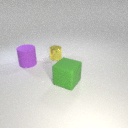
large purple rubber cylinder to the left of large green rubber cube